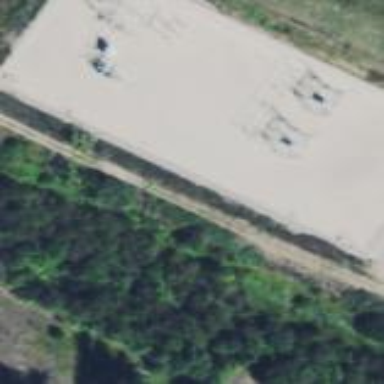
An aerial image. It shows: Power substation.